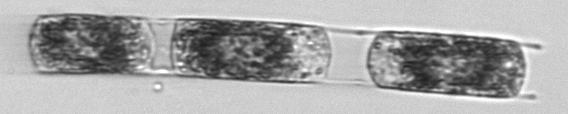
Label: Hemiaulus